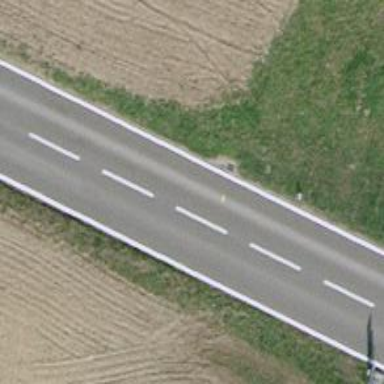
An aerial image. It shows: Secondary road with asphalt surface.